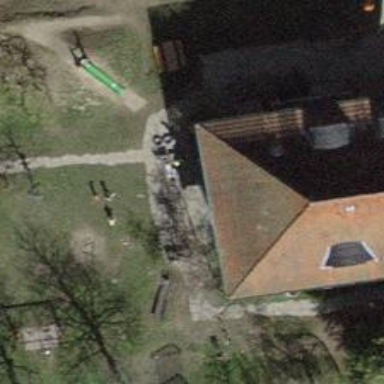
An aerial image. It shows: Kindergarten.